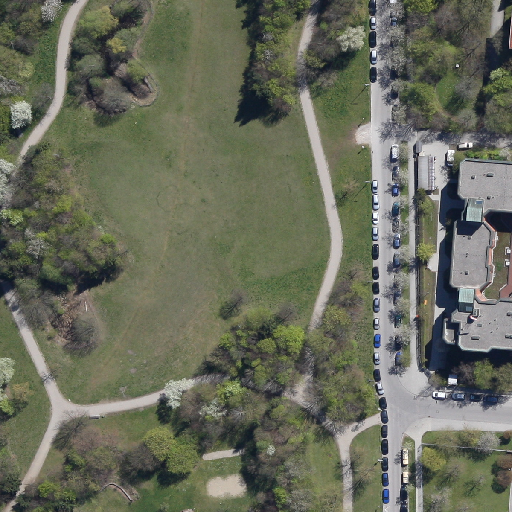
Referring expression: car